Question: How can I do this based on this contingency table? I'm not entirely sure how to create a custom legend in R based on the indicator table I made (crimes).

Reproducible code in R:
'''
require(maps)
set.seed(123)
# randomly assign 2 variables to each state
mappingData <- data.frame(state = tolower(rownames(USArrests)),
iceCream = (sample(c("Likes Ice Cream","Doesn't Like Ice Cream"),50, replace=T)),
hotDogs = (sample(c("Likes Hot Dogs","Doesn't Like Hot Dogs"),50, replace=T)))
# create a 'legend' key for an indicator variable
mappingDataDF<-data.frame(
expand.grid(iceCream=c("Likes Ice Cream","Doesn't Like Ice Cream"),
hotDogs=c("Likes Hot Dogs","Doesn't Like Hot Dogs")),
indicator=c("0","1","2","3"))
mappingData<-mappingData %>% inner_join(mappingDataDF)
mappingDatam <- reshape2::melt(mappingData, id = 1)
states_map <- map_data("state")
ggplot(mappingData, aes(map_id = state)) +
geom_map(aes(fill = indicator), map = states_map) +
expand_limits(x = states_map$long, y = states_map$lat)
'''
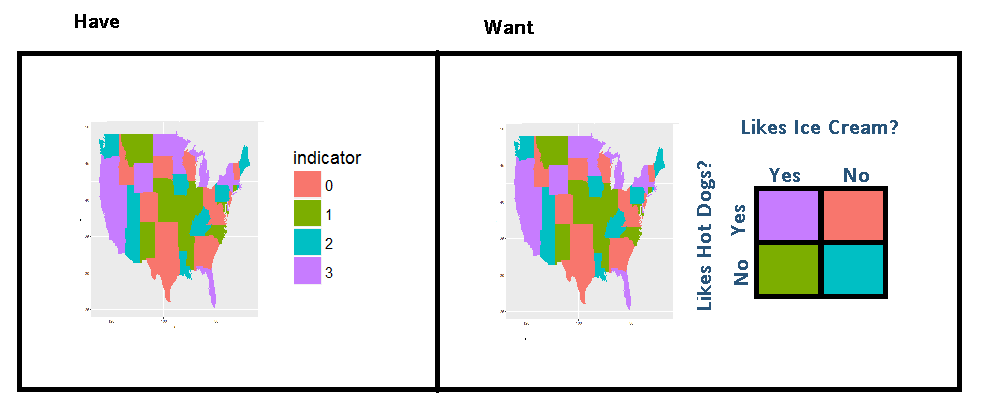
Answer: I altered some of your data setup to simplify the example.
'''
library(maps)
library(dplyr)
library(ggplot2)
set.seed(123)
# randomly assign 2 variables to each state
mappingData <- data.frame(state = tolower(rownames(USArrests)),
iceCream = (sample(c("No", "Yes"), 50, replace=T)),
hotDogs = (sample(c("No", "Yes"), 50, replace=T))) %>%
mutate(indicator = interaction(iceCream, hotDogs, sep = ":"))
mappingData
'''
> '''
state iceCream hotDogs indicator
1 alabama No No No:No
2 alaska Yes No Yes:No
3 arizona No Yes No:Yes
4 arkansas Yes No Yes:No
...
'''
'''
states_map <- map_data("state")
'''
### Generate an independent legend from the data
'''
legend_ic.hd <- ggplot(mappingData, aes(iceCream, hotDogs, fill = indicator)) +
geom_tile(show.legend = F) +
scale_x_discrete("Ice cream?", expand = c(0,0)) +
scale_y_discrete("Hot dogs?", expand = c(0,0)) +
theme_minimal() +
theme(axis.text.y = element_text(angle = 90, hjust = 0.5)) +
coord_equal()
legend_ic.hd
'''
<URL>
### Then use it as a custom annotation in the original map
'''
ggplot(mappingData, aes(map_id = state)) +
geom_map(aes(fill = indicator), map = states_map, show.legend = F) +
expand_limits(x = states_map$long, y = states_map$lat) +
coord_quickmap() +
annotation_custom(grob = ggplotGrob(legend_ic.hd),
xmin = -79, xmax = Inf,
ymin = -Inf, ymax = 33)
'''
<URL>
### You have to adjust the location of the annotation manually, or:
Use 'gridExtra' (or 'cowplot'):
'''
plot_ic.hd <- ggplot(mappingData, aes(map_id = state)) +
geom_map(aes(fill = indicator), map = states_map, show.legend = F) +
expand_limits(x = states_map$long, y = states_map$lat) +
coord_quickmap()
gridExtra::grid.arrange(grobs = list(plot_ic.hd, legend_ic.hd),
ncol = 2, widths = c(1,0.33))
'''
<URL>